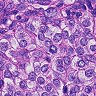
Metastatic tissue present: yes